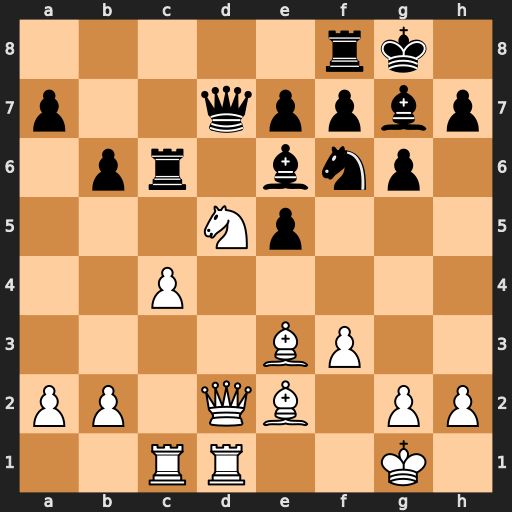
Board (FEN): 5rk1/p2qppbp/1pr1bnp1/3Np3/2P5/4BP2/PP1QB1PP/2RR2K1
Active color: w
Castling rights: -
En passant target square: -
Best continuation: Nxf6+ Bxf6 Qxd7